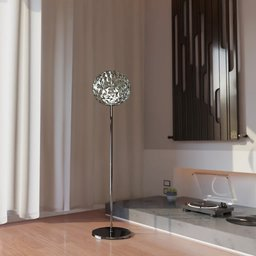
Label: lighting